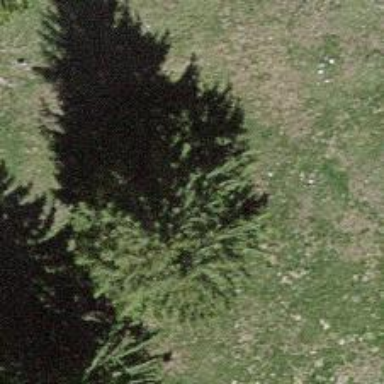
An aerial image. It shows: Single tag "natural: tree."